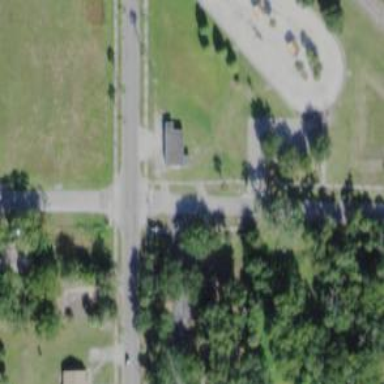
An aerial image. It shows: Residential road with sidewalk on the left.